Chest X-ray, PA view. Patient: 44 years old, sex F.
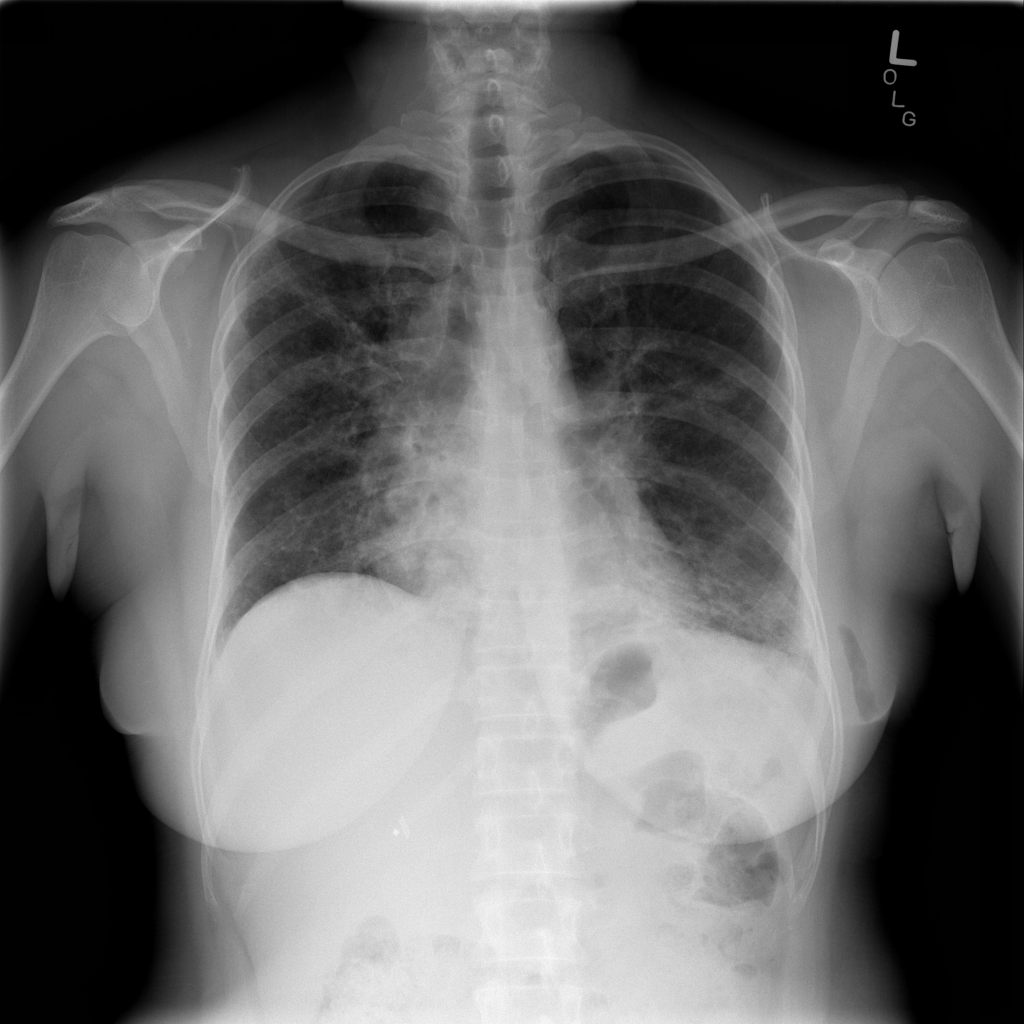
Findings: Emphysema